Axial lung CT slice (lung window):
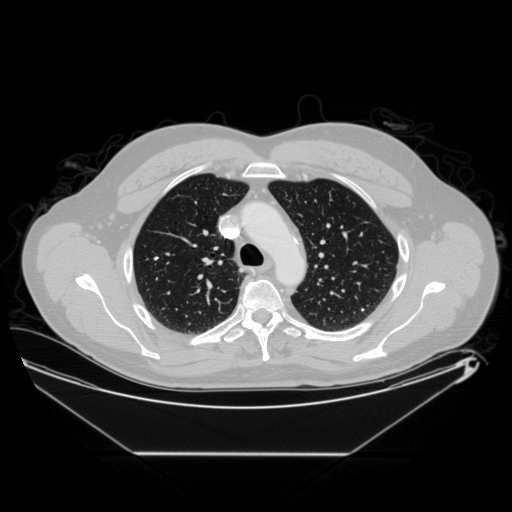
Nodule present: no